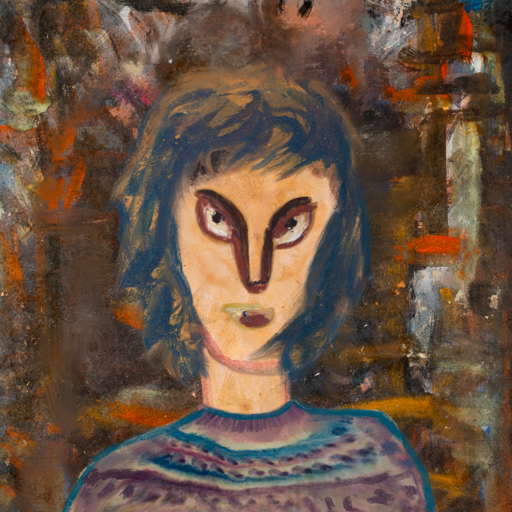
Background: GypsyQueen, Head And Neck Front: Childish, Face Front: After_Raid, Bust: HillGirl, Hair Front: InTheSun, Head Accessory: Blank, Second Necklace: Blank, Necklace: Blank, Baby: Blank